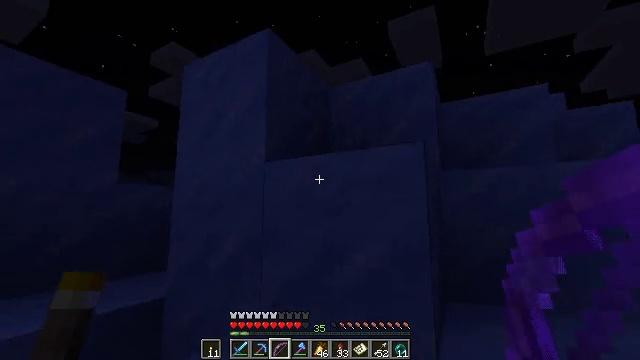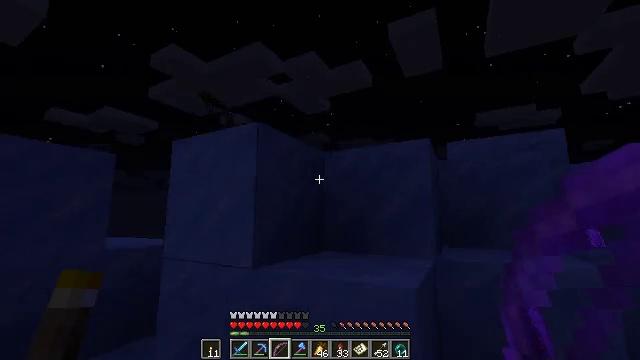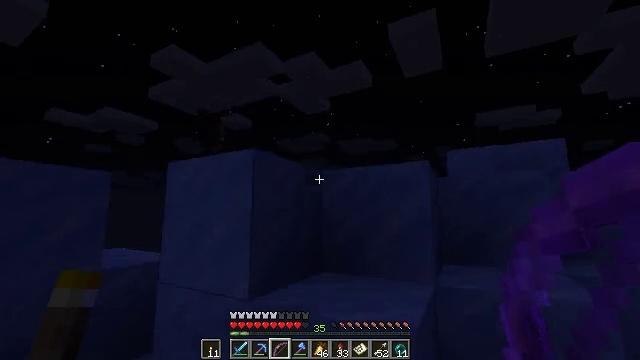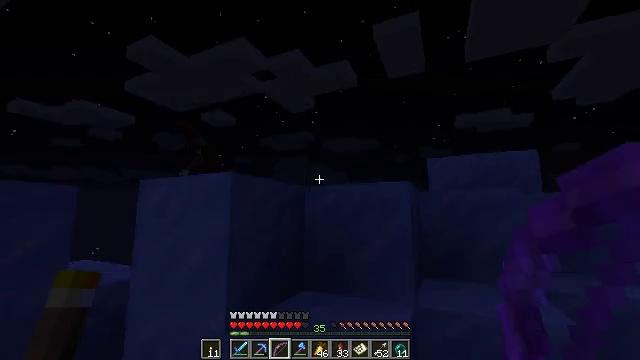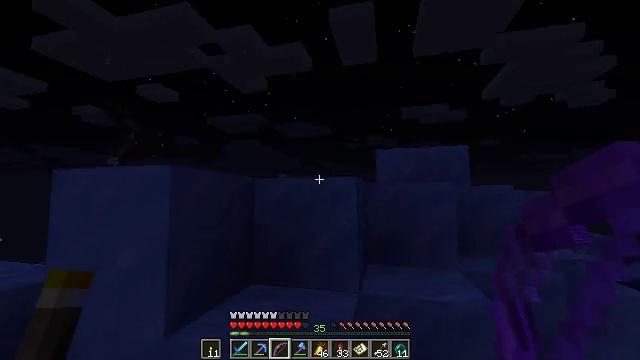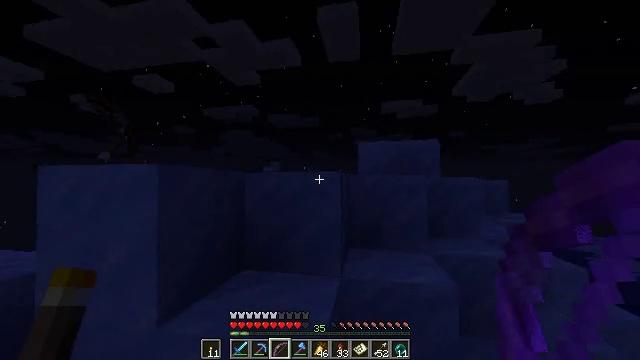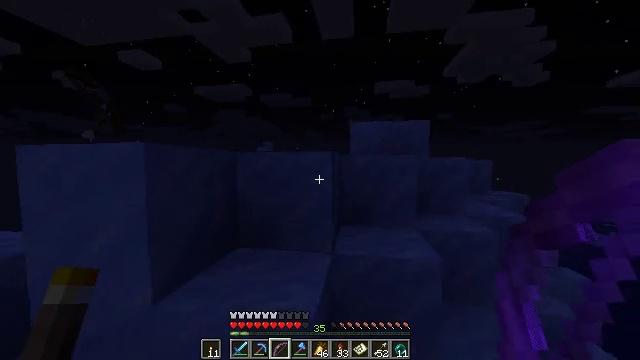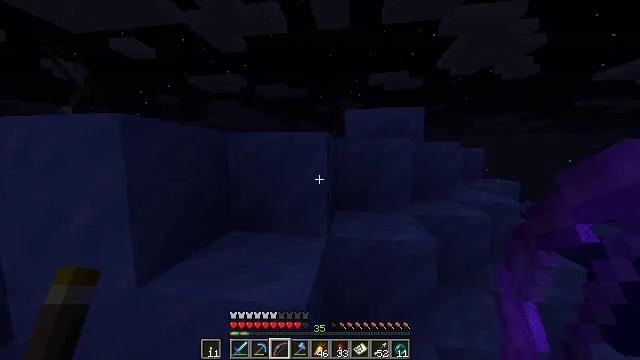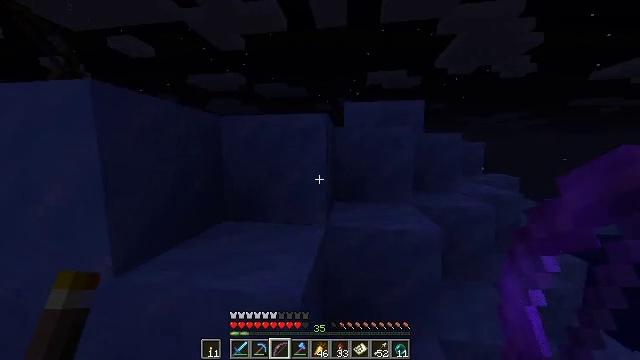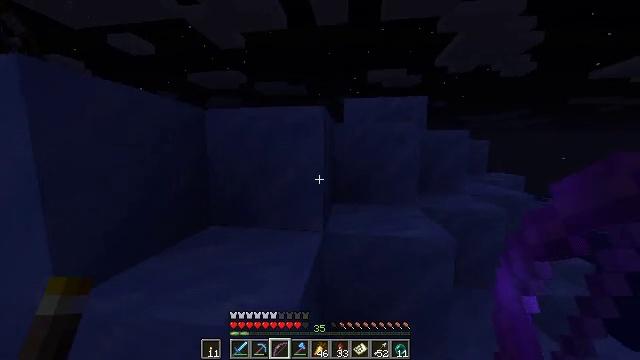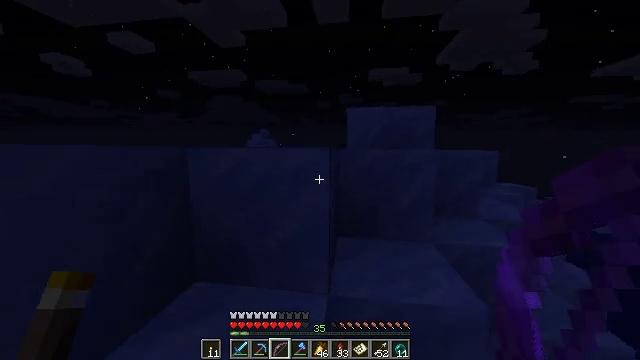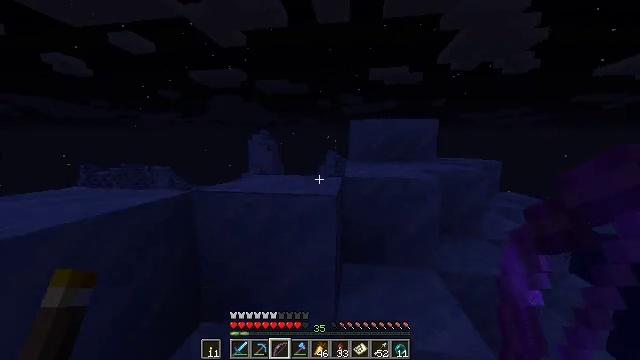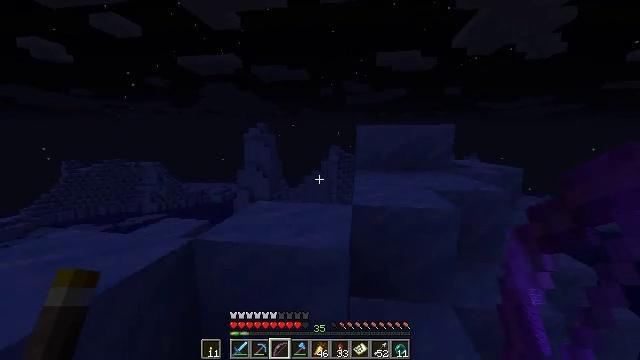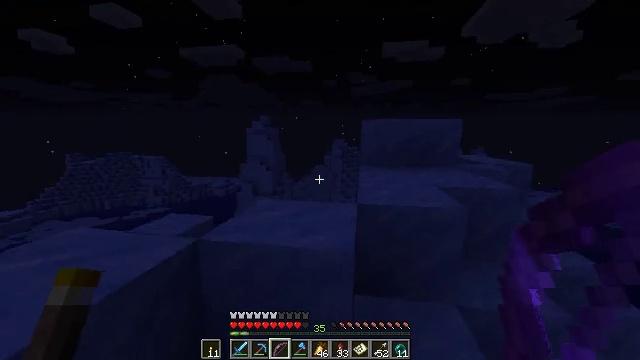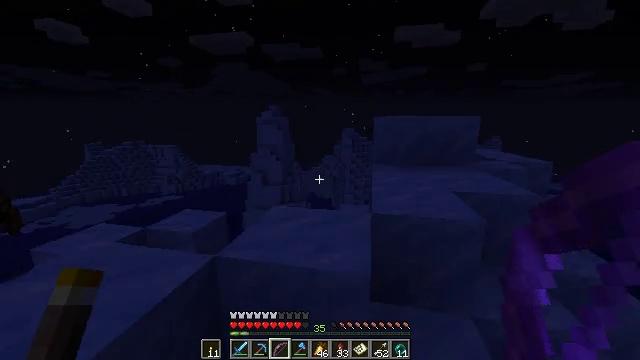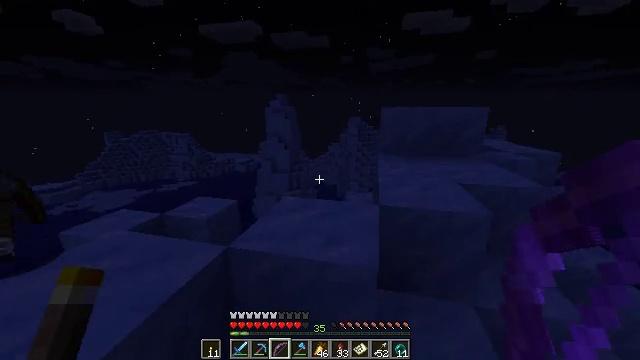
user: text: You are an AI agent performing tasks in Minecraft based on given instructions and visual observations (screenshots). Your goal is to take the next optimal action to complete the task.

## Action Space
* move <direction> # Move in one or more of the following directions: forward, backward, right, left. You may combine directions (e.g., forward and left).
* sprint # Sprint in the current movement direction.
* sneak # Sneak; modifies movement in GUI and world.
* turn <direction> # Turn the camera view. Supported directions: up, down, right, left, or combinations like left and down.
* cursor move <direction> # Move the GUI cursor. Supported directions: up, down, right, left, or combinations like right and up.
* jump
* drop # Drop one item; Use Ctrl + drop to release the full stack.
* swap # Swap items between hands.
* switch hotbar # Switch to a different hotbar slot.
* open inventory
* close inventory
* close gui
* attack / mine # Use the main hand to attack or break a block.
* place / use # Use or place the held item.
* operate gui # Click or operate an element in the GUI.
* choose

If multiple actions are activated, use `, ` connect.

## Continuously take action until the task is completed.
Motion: motion action
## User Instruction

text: Harvest packed ice from cold regions.
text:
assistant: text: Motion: move forward and move right, sprint, jump
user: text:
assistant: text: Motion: move forward, sprint, jump
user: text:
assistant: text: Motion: move forward, sprint, turn right, jump
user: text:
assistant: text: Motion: move forward, sprint, turn right and down, jump
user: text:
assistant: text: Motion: move forward, sprint, turn right and down, jump
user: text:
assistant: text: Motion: move forward, sprint, turn right and down, jump
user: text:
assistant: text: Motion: move forward, sprint, turn right and down, jump
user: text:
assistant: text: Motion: move forward, sprint, jump
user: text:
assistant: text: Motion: move forward, sprint, jump
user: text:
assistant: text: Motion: move forward, sprint, jump
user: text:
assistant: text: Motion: move forward, sprint, jump
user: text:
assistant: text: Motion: move forward, sprint, turn down, jump
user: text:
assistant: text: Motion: move forward, sprint, turn down, jump
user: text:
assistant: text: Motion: move forward, sprint, turn left and down, jump
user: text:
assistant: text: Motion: move forward, sprint, turn left and down, jump
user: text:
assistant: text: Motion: move forward, sprint, turn down, jump
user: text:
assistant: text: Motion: move forward, sprint, turn down, jump
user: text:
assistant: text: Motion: move forward, sprint, turn down, jump
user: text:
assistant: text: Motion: move forward, sprint, turn down, jump
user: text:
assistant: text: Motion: move forward, sprint, turn down, jump
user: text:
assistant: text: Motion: move forward, sprint, turn down, jump
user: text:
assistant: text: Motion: move forward, turn down, jump
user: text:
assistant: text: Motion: move forward, turn right and down, jump
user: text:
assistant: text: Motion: move forward, turn right
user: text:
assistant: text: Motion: move forward
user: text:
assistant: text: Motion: no_op
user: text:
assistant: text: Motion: no_op
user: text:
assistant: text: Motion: turn right and up, switch to hotbar 2
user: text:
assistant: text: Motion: switch to hotbar 2
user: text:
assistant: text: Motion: turn right, switch to hotbar 2